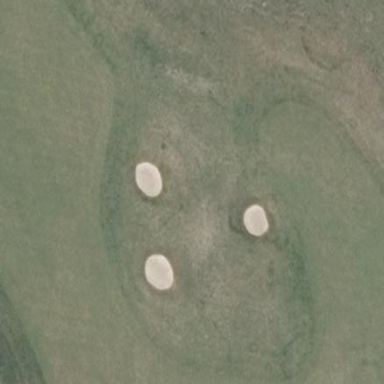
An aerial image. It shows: Grassy golf fairway.